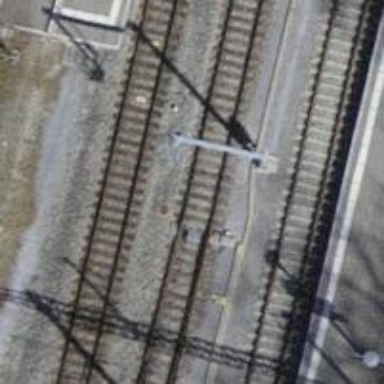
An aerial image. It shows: Railway switch.